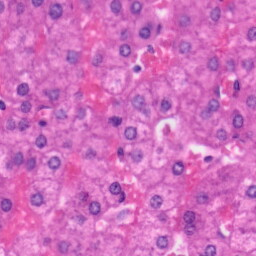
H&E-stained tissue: Liver